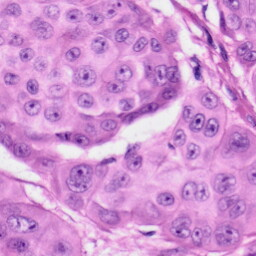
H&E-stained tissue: Skin